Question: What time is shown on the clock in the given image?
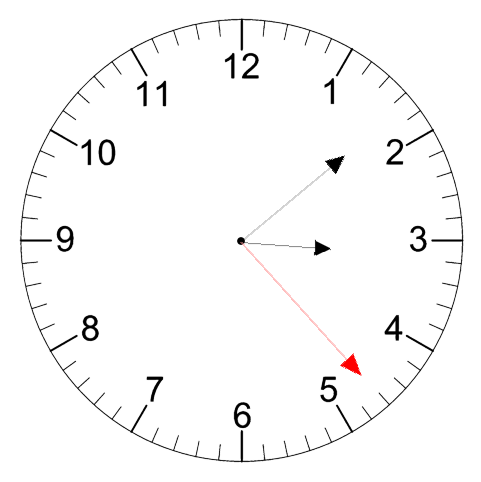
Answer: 03:08:23